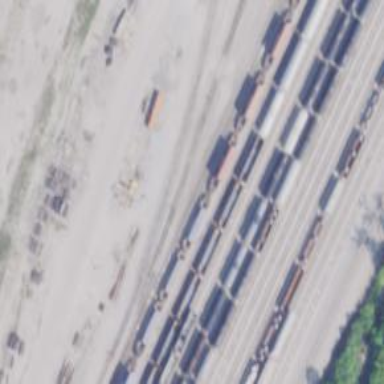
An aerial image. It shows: Railway yard for manifest purposes.